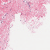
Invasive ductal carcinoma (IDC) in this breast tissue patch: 0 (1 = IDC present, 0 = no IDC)